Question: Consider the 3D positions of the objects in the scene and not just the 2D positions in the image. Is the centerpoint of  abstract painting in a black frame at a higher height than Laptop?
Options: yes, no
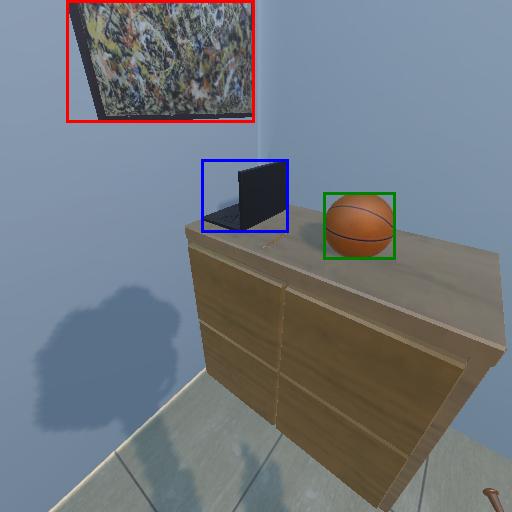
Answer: yes